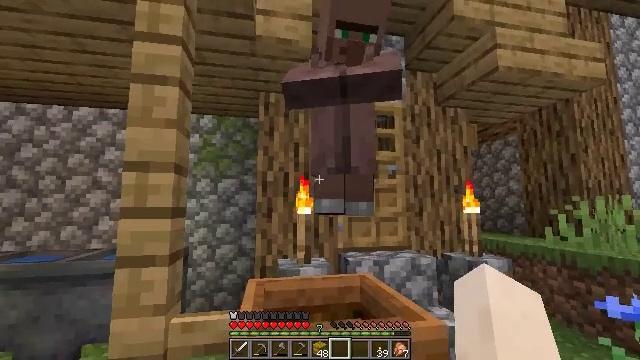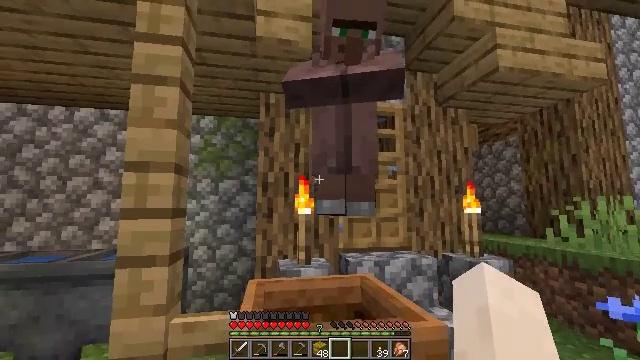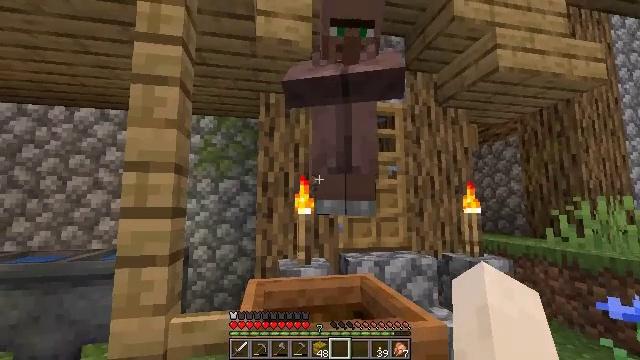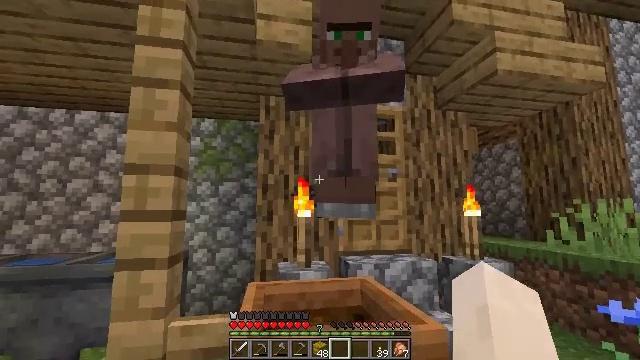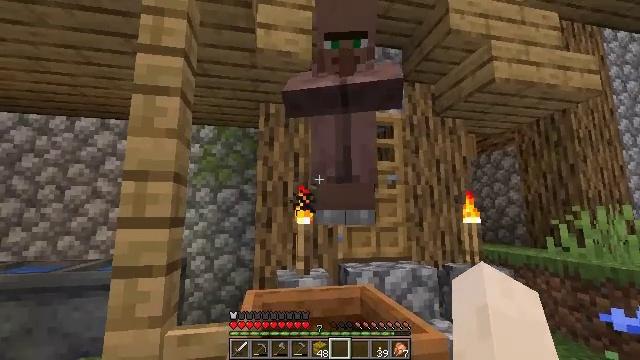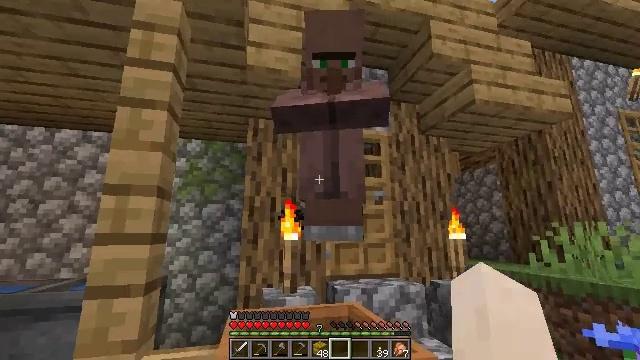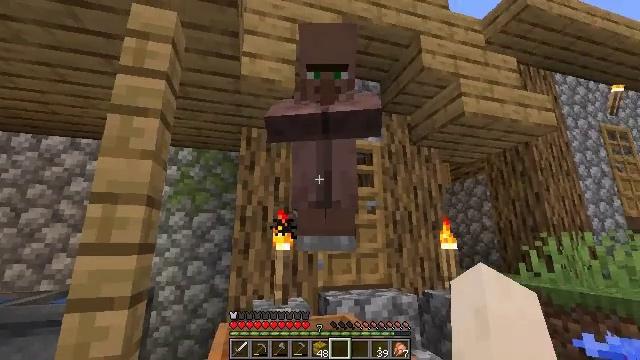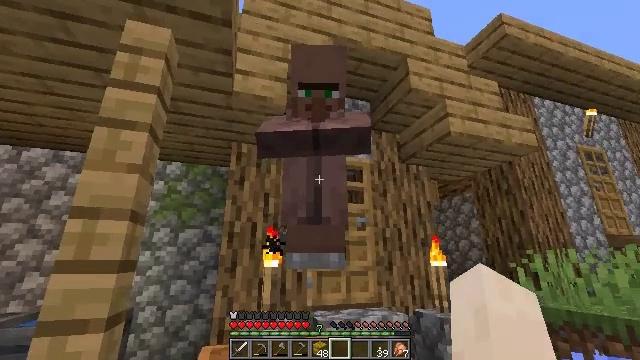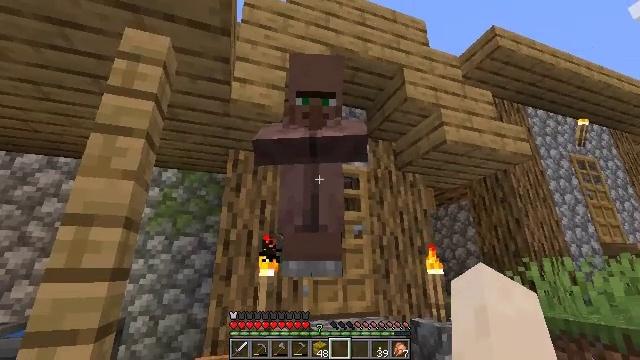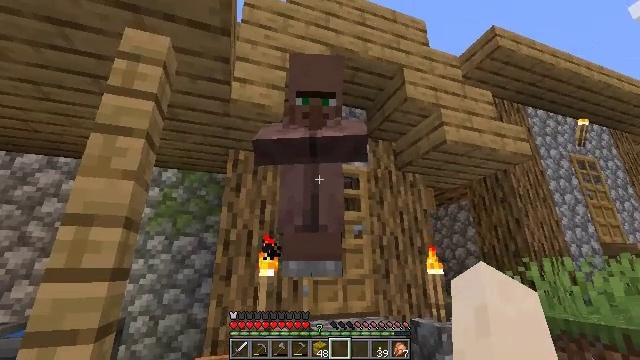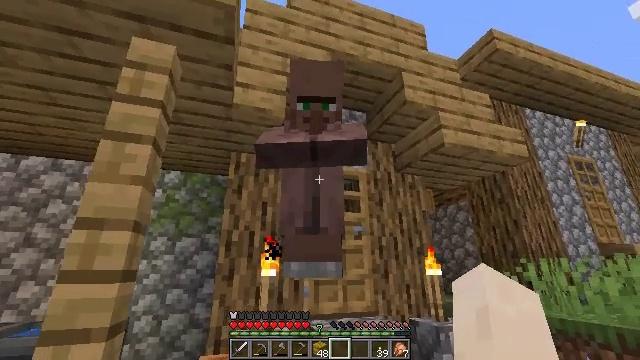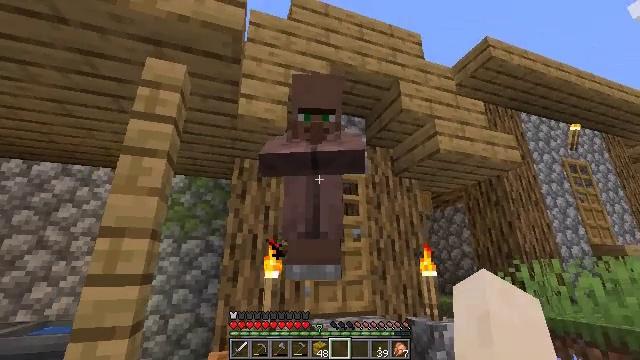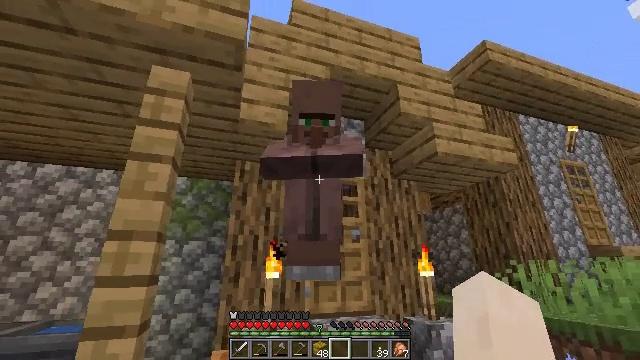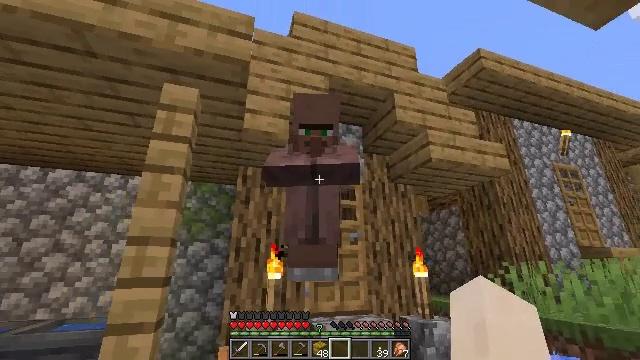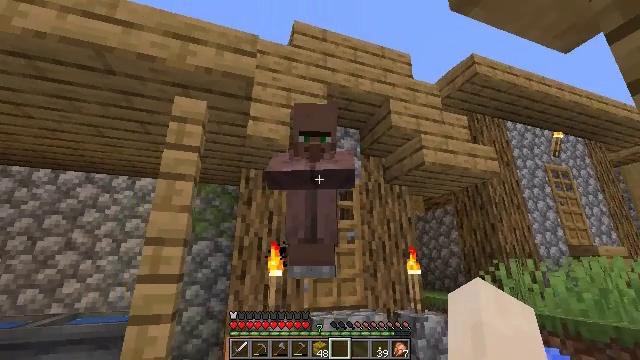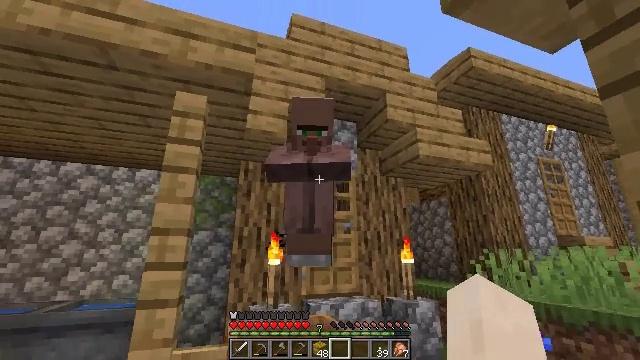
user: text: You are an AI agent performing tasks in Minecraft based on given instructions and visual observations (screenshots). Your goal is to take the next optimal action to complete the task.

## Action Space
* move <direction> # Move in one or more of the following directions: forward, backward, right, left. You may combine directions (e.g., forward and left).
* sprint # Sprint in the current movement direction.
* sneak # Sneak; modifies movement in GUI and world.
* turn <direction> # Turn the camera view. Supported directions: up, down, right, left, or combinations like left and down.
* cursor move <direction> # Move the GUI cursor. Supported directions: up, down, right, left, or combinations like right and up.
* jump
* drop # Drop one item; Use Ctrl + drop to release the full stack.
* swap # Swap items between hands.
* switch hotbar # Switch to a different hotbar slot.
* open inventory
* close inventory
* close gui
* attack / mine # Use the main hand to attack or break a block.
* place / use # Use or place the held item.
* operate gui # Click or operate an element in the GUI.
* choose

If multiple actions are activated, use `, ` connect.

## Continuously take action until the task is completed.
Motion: motion action
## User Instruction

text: Remove the cauldron from its current position.
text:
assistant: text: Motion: no_op
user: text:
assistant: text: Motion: no_op
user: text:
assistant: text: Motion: no_op
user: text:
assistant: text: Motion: turn up
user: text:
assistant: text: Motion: turn right and up
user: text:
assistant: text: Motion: turn right and up
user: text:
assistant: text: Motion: turn right and up
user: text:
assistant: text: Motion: turn up
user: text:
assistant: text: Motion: no_op
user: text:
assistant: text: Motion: move back
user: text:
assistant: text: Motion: move back
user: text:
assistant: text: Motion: move back
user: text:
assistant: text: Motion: move back
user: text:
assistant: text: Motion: no_op
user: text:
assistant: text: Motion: turn down
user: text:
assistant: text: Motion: no_op
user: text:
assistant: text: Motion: no_op
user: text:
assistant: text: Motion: no_op
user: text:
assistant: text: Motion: no_op
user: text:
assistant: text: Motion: no_op
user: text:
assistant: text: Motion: no_op
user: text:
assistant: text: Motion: no_op
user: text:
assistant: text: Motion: no_op
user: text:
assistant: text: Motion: no_op
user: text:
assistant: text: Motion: no_op
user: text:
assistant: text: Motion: no_op
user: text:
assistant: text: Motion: no_op
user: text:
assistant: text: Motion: no_op
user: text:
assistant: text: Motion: no_op
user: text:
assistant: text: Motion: no_op